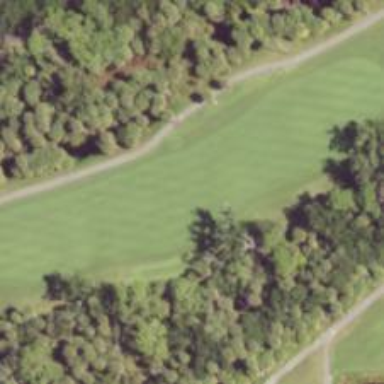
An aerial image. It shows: Golf hole.